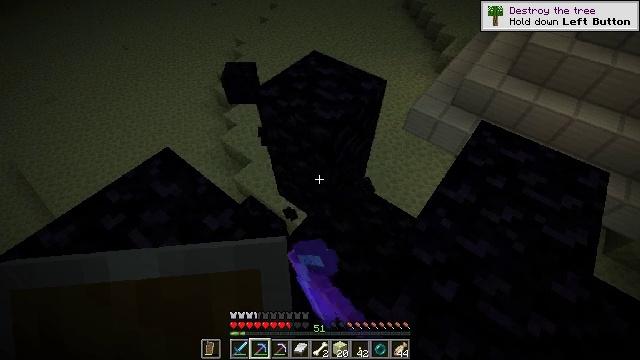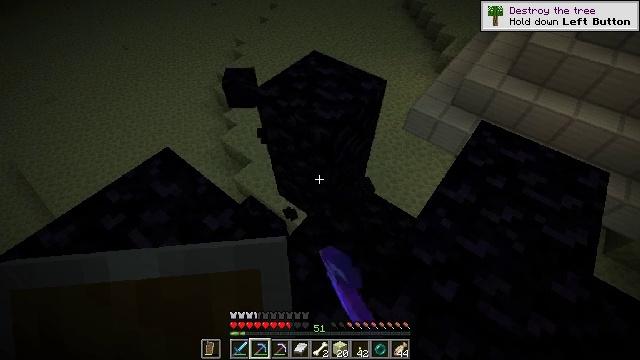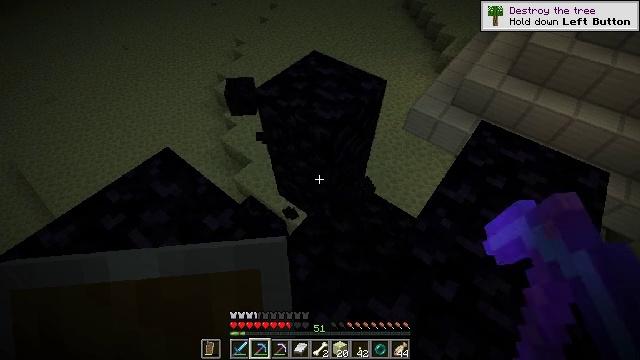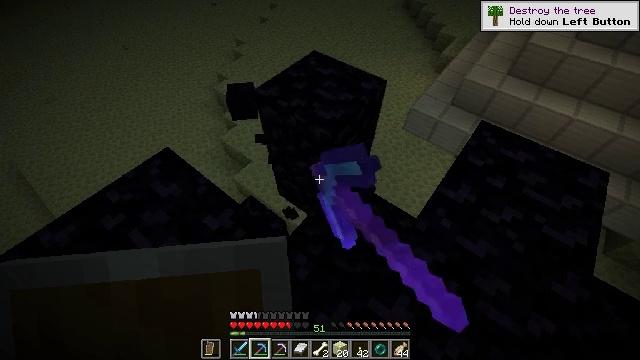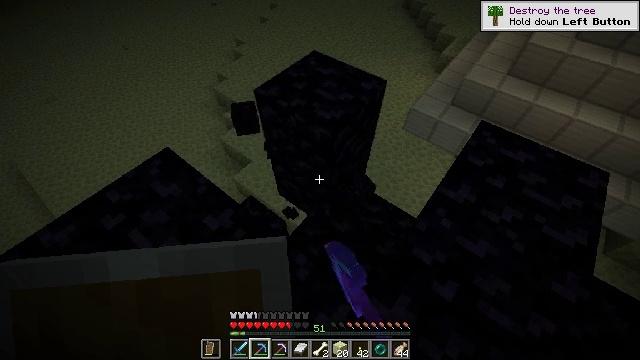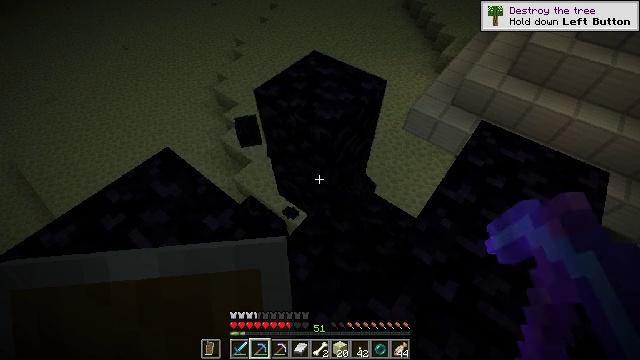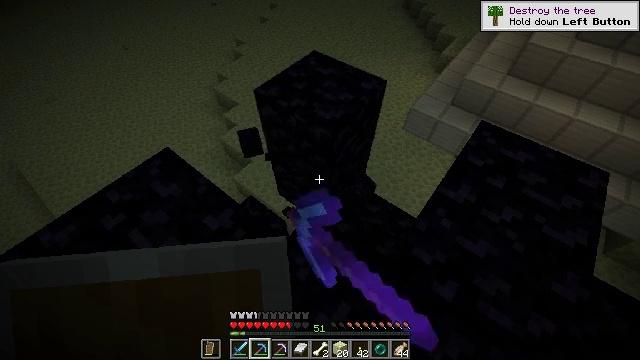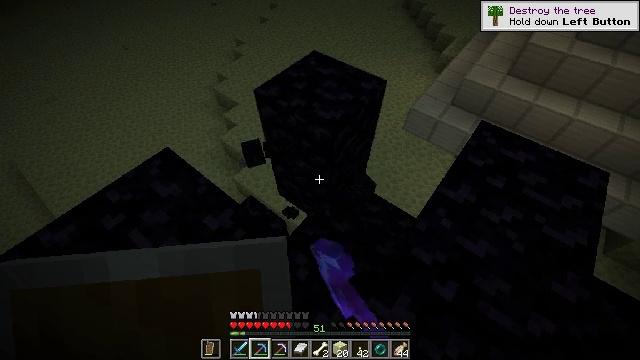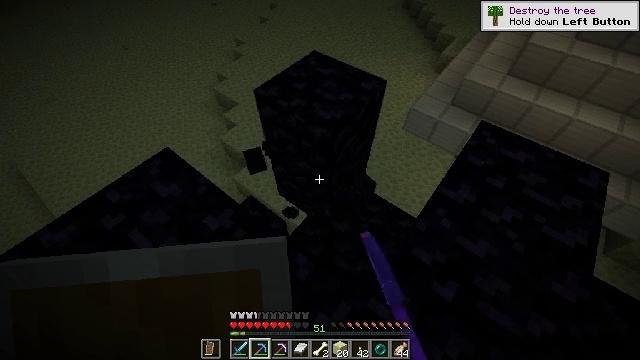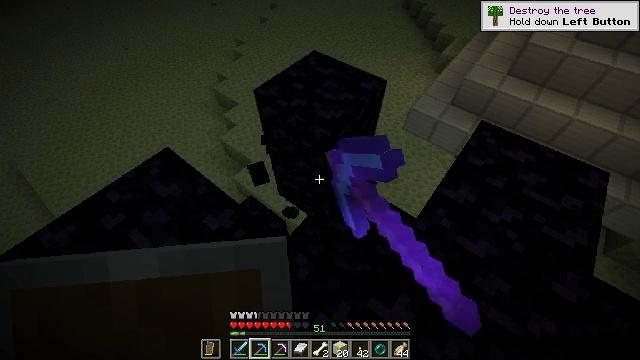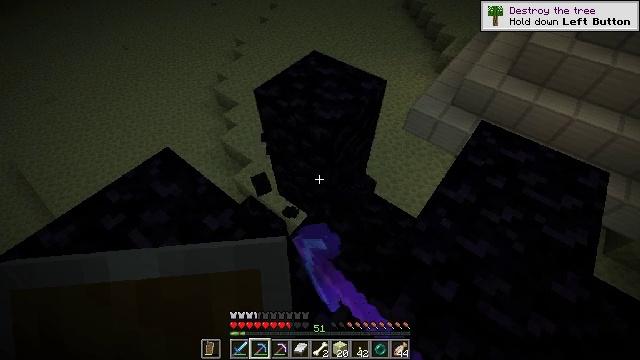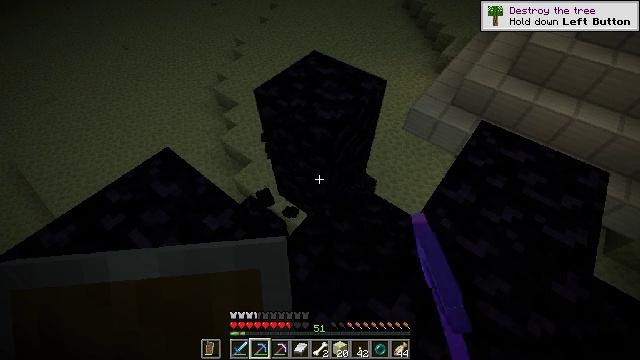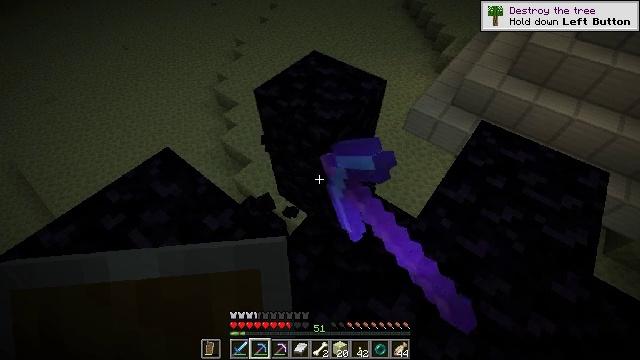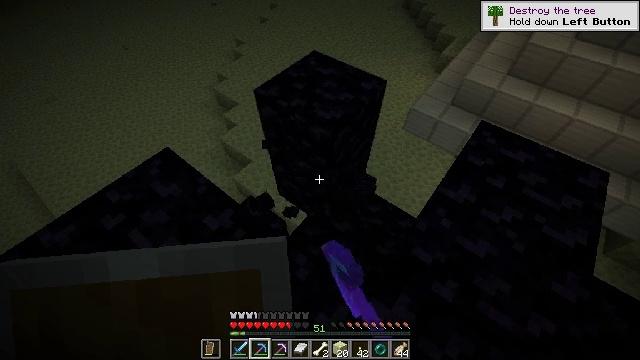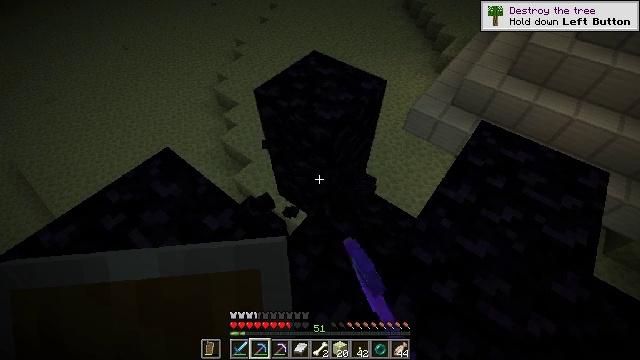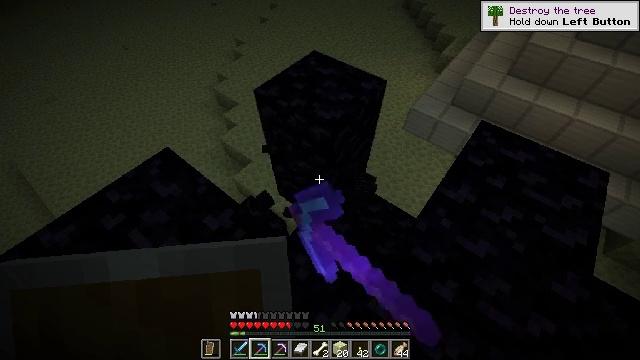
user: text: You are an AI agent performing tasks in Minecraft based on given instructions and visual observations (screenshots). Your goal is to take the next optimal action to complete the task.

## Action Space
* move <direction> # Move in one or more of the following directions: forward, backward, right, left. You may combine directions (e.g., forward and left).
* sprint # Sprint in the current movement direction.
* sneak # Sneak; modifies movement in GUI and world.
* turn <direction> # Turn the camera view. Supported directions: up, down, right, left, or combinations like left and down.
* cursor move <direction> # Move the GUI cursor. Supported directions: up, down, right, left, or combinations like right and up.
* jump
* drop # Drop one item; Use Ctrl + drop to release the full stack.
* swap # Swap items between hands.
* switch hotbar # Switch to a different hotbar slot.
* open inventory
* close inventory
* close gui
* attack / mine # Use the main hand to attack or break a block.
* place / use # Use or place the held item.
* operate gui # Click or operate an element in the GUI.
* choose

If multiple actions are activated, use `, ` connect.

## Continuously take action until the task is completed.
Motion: motion action
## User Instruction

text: Gather obsidian from a lava source.
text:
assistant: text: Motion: attack / mine
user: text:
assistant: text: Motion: attack / mine
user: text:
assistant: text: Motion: attack / mine
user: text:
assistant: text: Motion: attack / mine
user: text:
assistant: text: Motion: attack / mine
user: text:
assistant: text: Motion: attack / mine
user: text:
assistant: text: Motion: attack / mine
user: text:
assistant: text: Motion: attack / mine
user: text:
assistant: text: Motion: attack / mine
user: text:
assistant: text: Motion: attack / mine
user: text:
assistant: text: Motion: attack / mine
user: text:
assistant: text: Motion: attack / mine
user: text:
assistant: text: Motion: attack / mine
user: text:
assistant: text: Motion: attack / mine
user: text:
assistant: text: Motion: attack / mine
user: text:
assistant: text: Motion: attack / mine
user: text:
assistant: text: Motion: attack / mine
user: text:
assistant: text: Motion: attack / mine
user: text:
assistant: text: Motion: attack / mine
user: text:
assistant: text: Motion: attack / mine
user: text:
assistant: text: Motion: attack / mine
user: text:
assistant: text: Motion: attack / mine
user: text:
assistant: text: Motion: attack / mine
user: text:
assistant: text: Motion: attack / mine
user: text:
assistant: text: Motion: attack / mine
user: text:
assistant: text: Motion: attack / mine
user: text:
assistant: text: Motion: attack / mine
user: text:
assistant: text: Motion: attack / mine
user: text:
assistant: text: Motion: attack / mine
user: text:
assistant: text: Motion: attack / mine